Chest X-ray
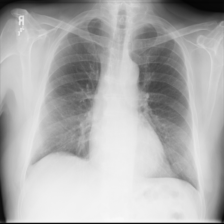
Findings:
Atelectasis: negative
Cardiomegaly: negative
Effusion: negative
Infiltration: positive
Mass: negative
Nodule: negative
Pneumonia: negative
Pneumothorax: negative
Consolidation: negative
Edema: negative
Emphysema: negative
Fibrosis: negative
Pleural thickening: negative
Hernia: negative